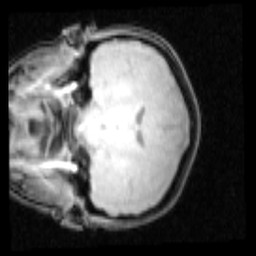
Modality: PDw
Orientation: coronal
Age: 22
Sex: female
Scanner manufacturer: siemens
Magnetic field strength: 3 T
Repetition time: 0.25 s
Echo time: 0.00103 s